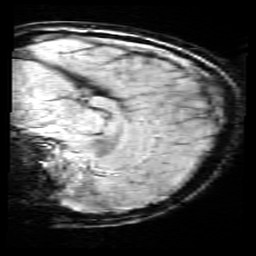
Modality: SWI
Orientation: sagittal
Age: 9
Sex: female
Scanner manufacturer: siemens
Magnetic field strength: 3 T
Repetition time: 0.027 s
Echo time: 0.02 s